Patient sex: M
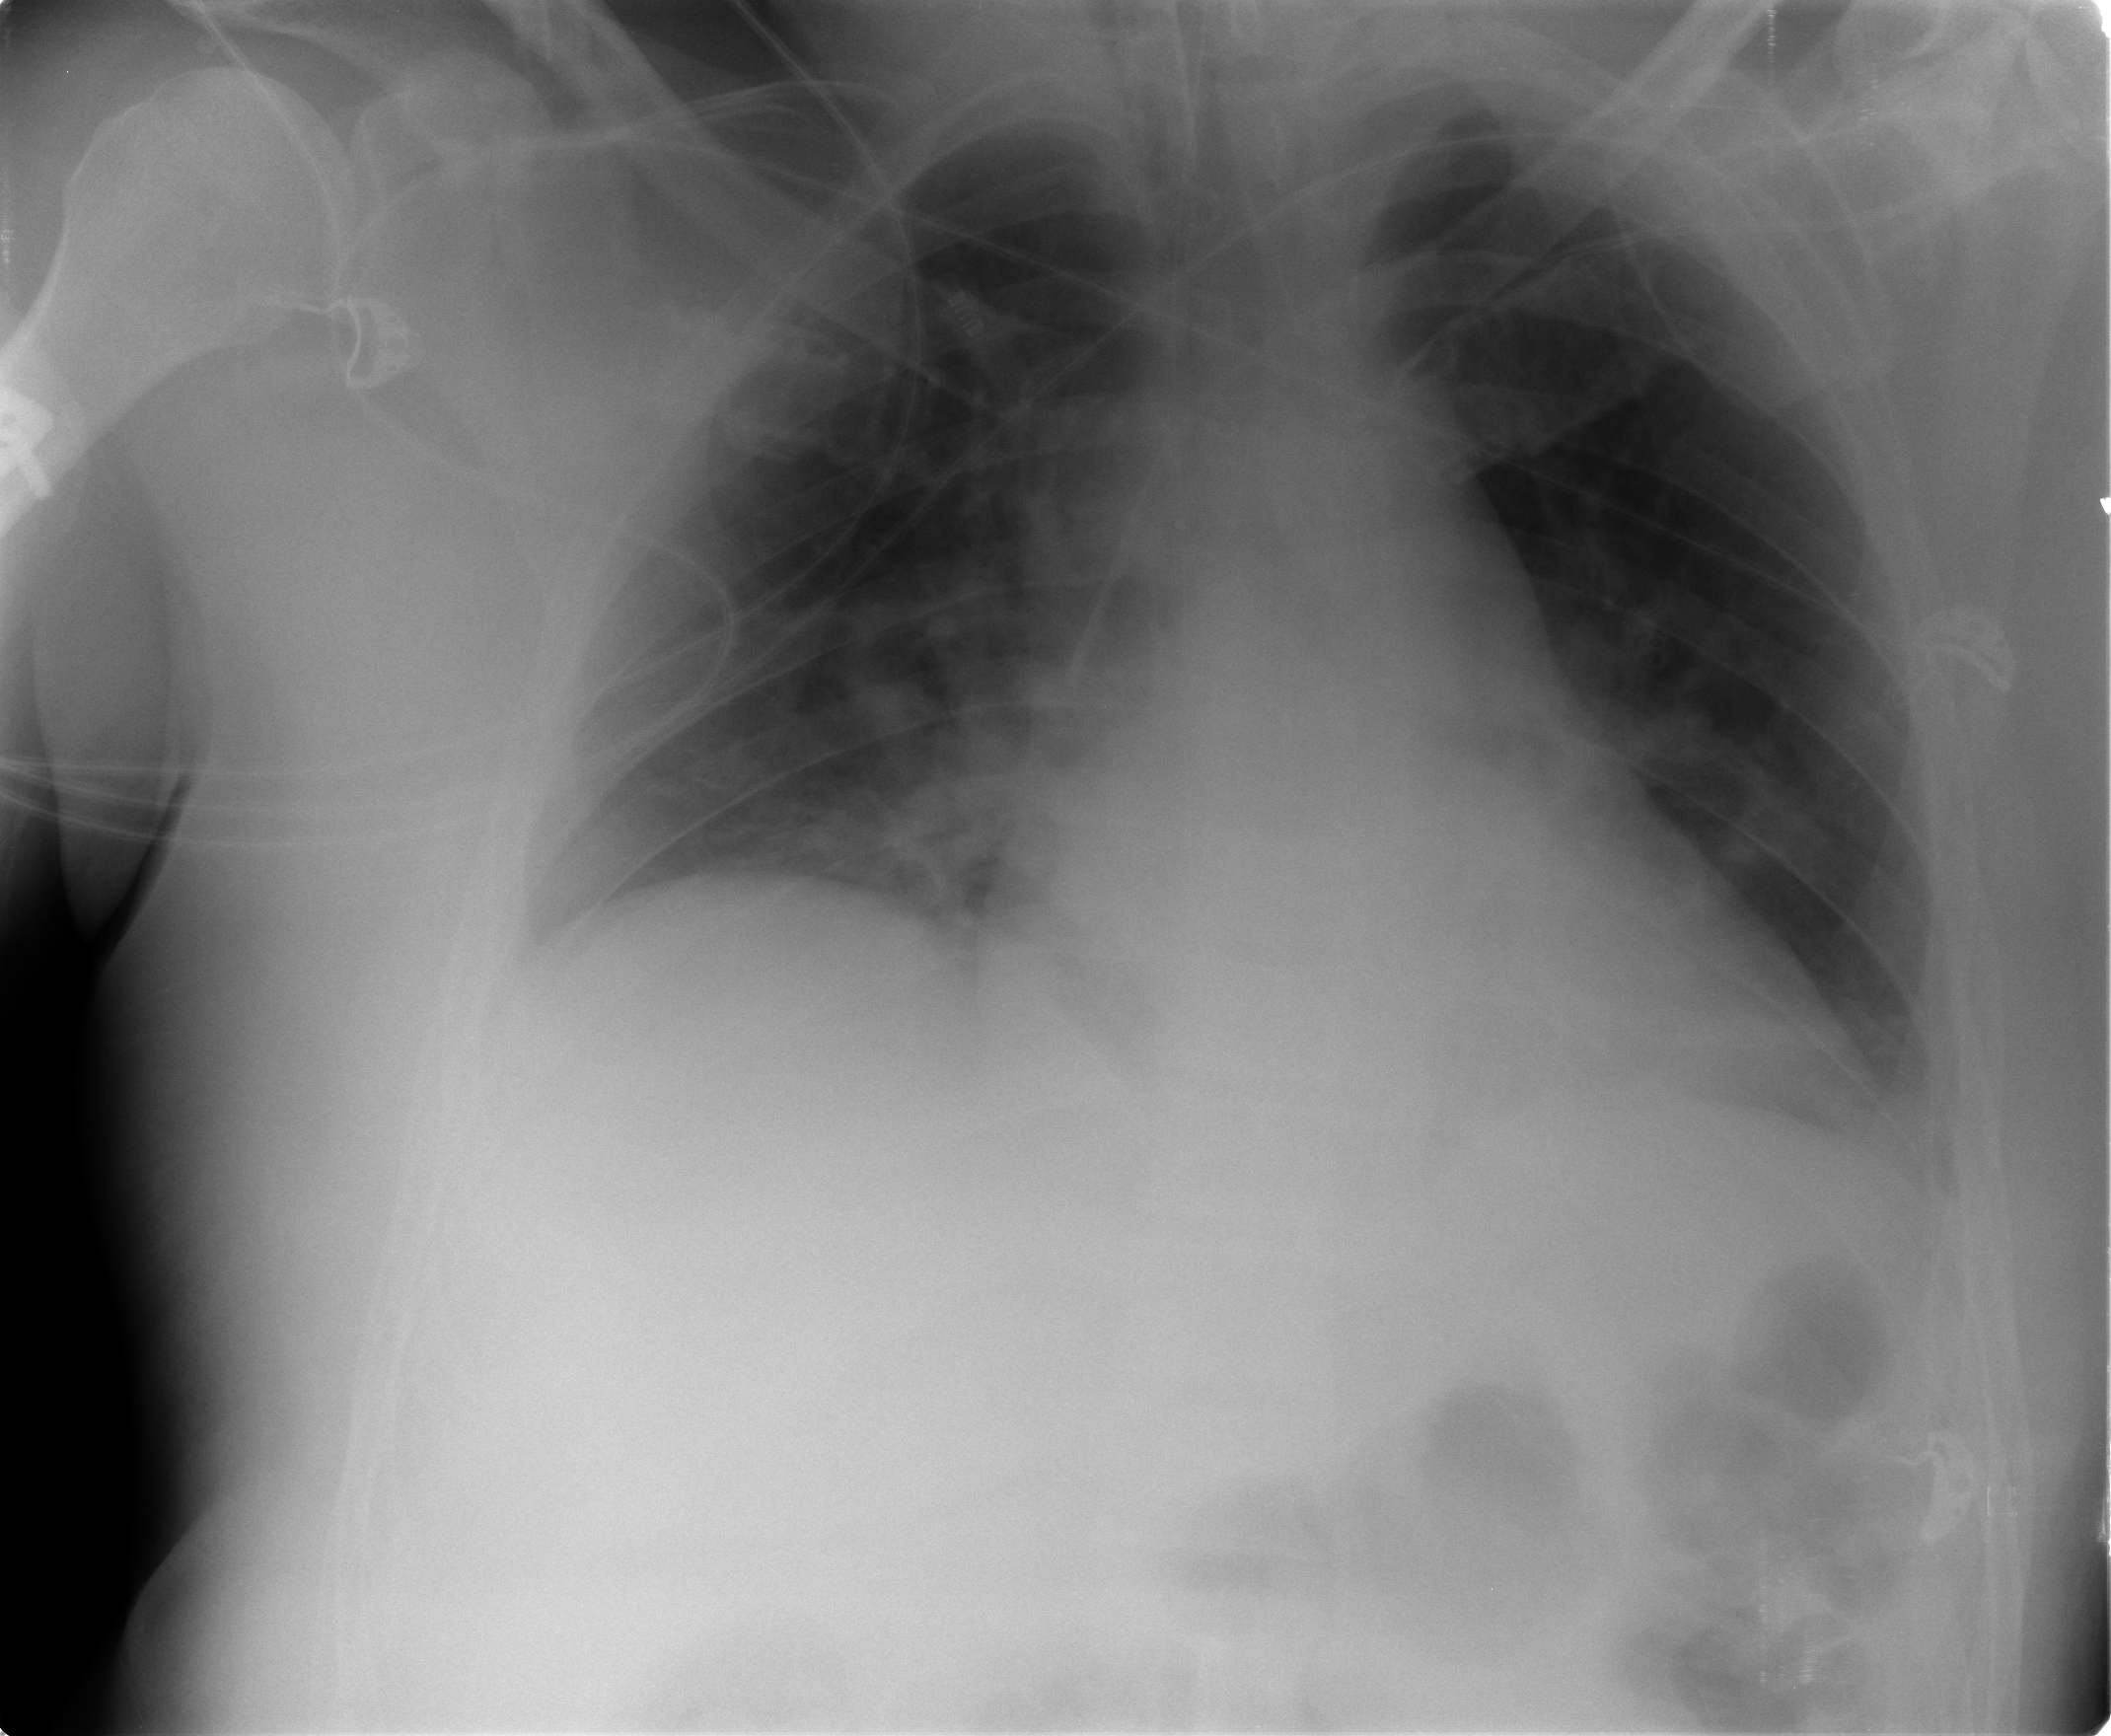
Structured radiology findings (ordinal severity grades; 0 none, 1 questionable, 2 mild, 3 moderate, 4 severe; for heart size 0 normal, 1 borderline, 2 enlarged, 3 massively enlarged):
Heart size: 0
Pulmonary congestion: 0
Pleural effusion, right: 2
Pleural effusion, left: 2
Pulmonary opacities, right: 1
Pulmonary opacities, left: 0
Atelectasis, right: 2
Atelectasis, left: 2